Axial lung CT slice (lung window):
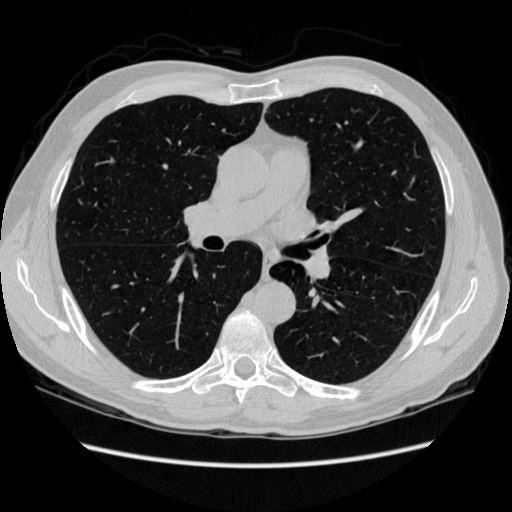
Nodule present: no